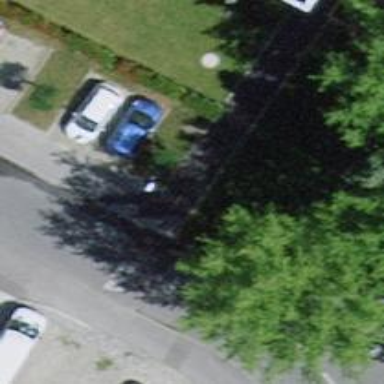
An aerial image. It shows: Sidewalk along the footway.